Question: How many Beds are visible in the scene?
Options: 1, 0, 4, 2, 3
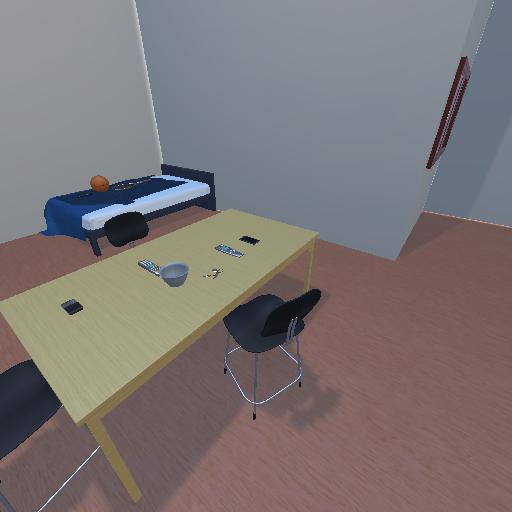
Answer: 1